Question: The code below draws a perfect elliptical radial gradient, but does not fill in the corners of it's view. How do I get it to draw beyond the edge of the ellipse? The documented option is kCGGradientDrawsAfterEndLocation, but I think it's not available in ios.
'''
- (void)drawRect:(CGRect)rect
{
CGFloat colors [] = {
0.2, 0.2, 0.2, 1.0,
0.0, 0.0, 0.0, 1.0
};
CGColorSpaceRef baseSpace = CGColorSpaceCreateDeviceRGB();
CGGradientRef gradient = CGGradientCreateWithColorComponents(baseSpace, colors, NULL, 2);
CGColorSpaceRelease(baseSpace), baseSpace = NULL;
CGContextRef context = UIGraphicsGetCurrentContext();
CGContextSaveGState(context);
CGContextAddEllipseInRect(context, rect);
CGContextClip(context);
CGContextDrawRadialGradient(context, gradient, self.center, 0, self.center, self.frame.size.width, kCGGradientDrawsAfterEndLocation);
CGGradientRelease(gradient), gradient = NULL;
CGContextRestoreGState(context);
}
'''

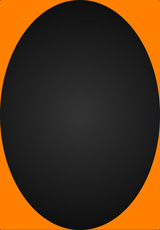
Answer: You've clipped the drawing to the ellipse. That stops the gradient being drawn outside the clipping area. Remove the line where you add the ellipse and clip the context.